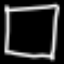
Label: square